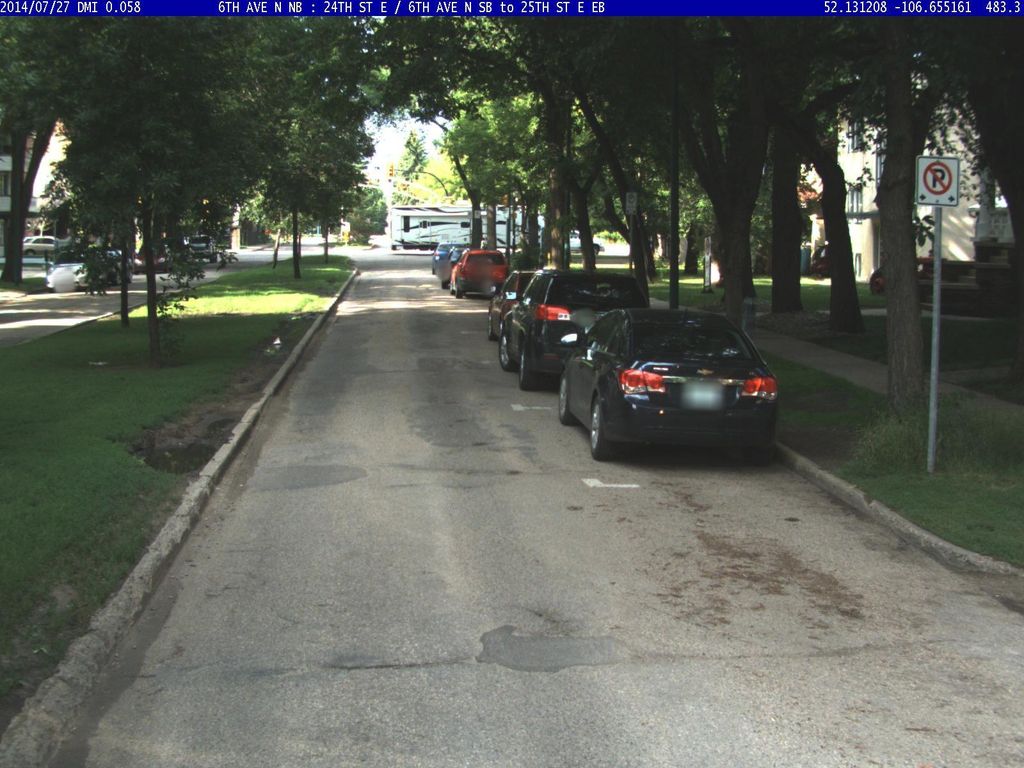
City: saskatoon